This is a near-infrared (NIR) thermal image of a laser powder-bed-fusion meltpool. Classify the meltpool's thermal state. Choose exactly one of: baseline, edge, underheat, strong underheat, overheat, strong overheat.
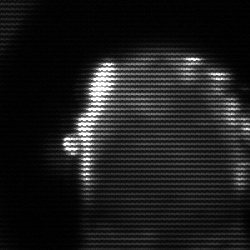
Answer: baseline